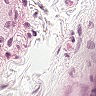
Metastatic tissue present: no